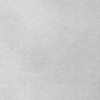
Label: dusty